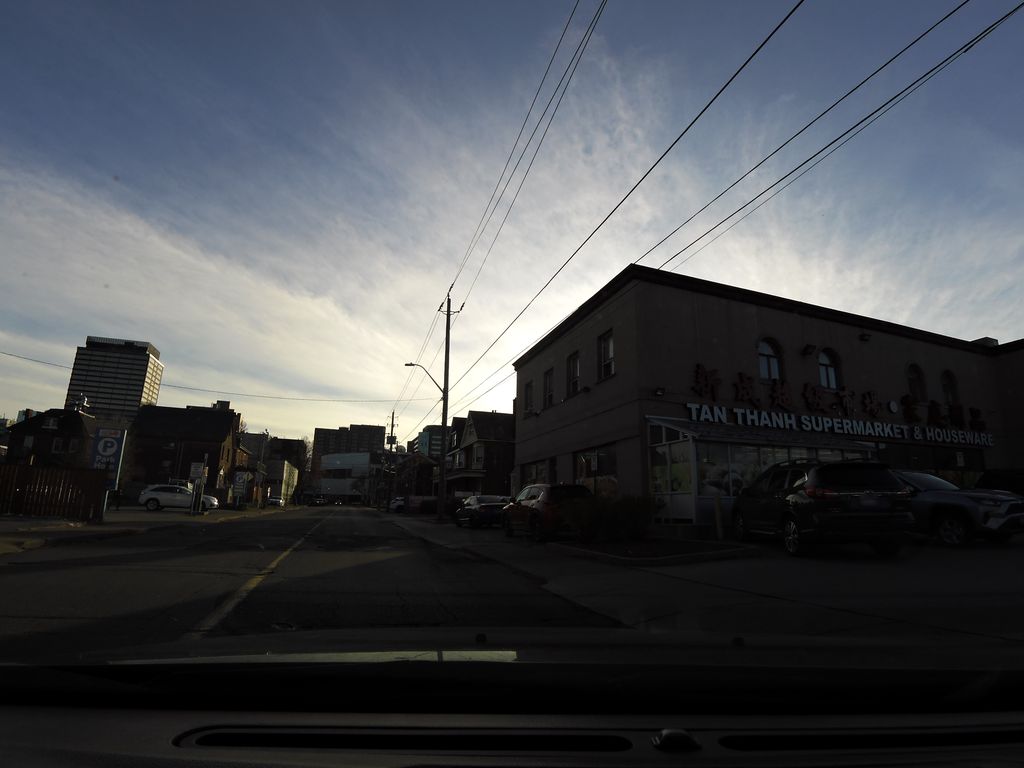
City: hamilton